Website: crate-barrel
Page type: stored-credit-cards
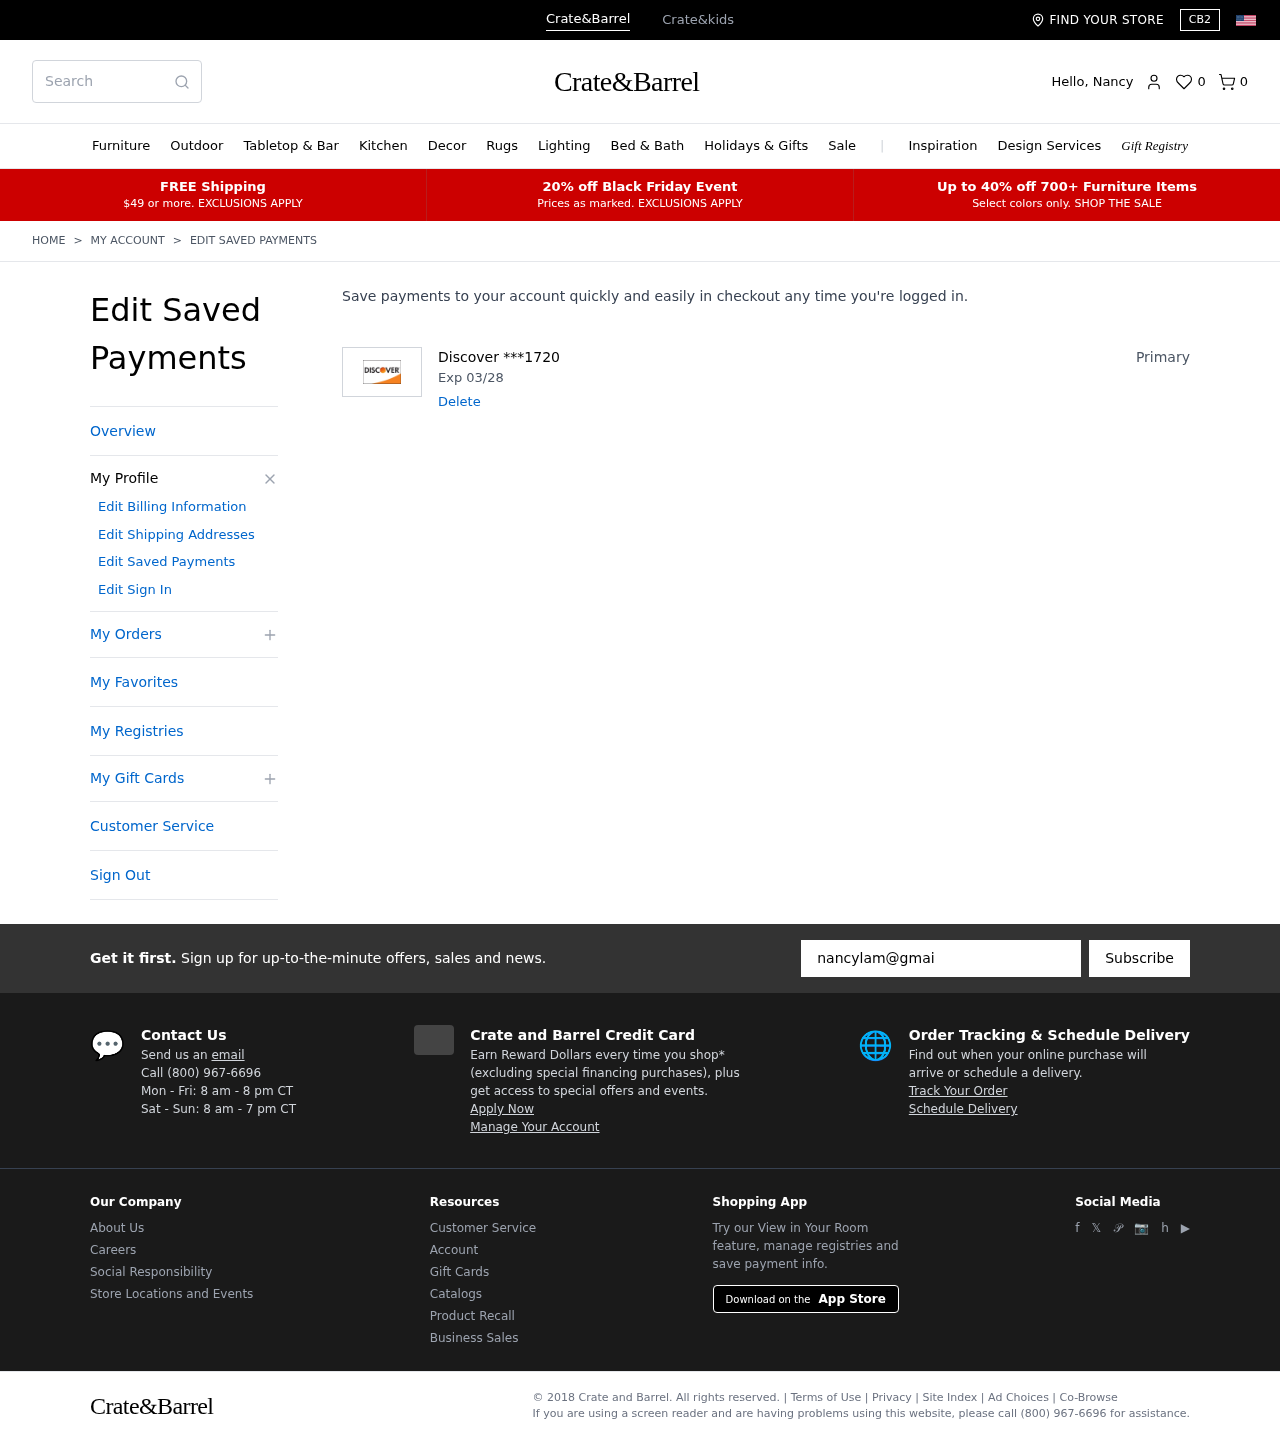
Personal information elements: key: PII_CARD_EXPIRY
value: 03/28
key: PII_CARD_LAST4
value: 1720
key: PII_CARD_TYPE
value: Discover
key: PII_FIRSTNAME
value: Nancy
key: PII_EMAIL
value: nancylam@gmail.com
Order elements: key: ORDER_NUM_ITEMS
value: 0
Search elements: key: HEADER_SEARCH
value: Search
Other elements: key: FAVORITES_COUNT
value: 0